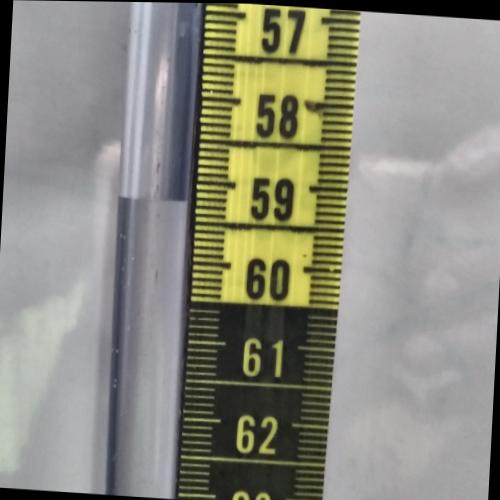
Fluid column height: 59.2 cm